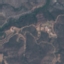
Label: HerbaceousVegetation